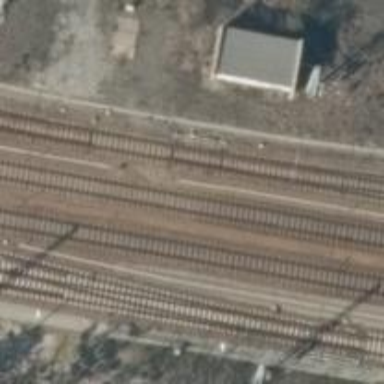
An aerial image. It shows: Railway switch.